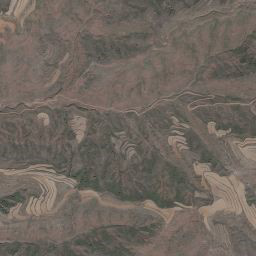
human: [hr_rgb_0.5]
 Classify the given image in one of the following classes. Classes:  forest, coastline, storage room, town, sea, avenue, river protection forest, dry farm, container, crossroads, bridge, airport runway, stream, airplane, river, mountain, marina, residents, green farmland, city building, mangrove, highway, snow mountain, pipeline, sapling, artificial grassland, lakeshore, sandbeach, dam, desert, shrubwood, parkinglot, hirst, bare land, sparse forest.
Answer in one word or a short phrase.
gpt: mountain